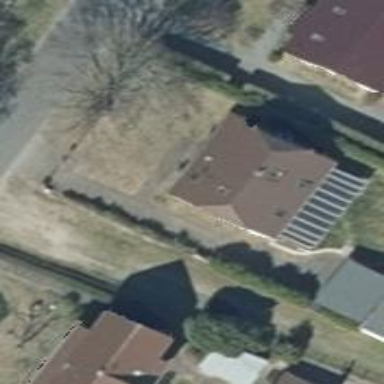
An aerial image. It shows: House with half-hipped roof oriented across the building.